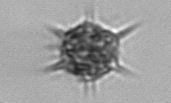
Label: Dictyocha